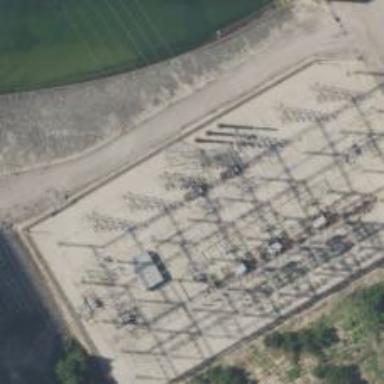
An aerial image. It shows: Switch for power supply.